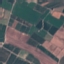
Land use / land cover class: PermanentCrop